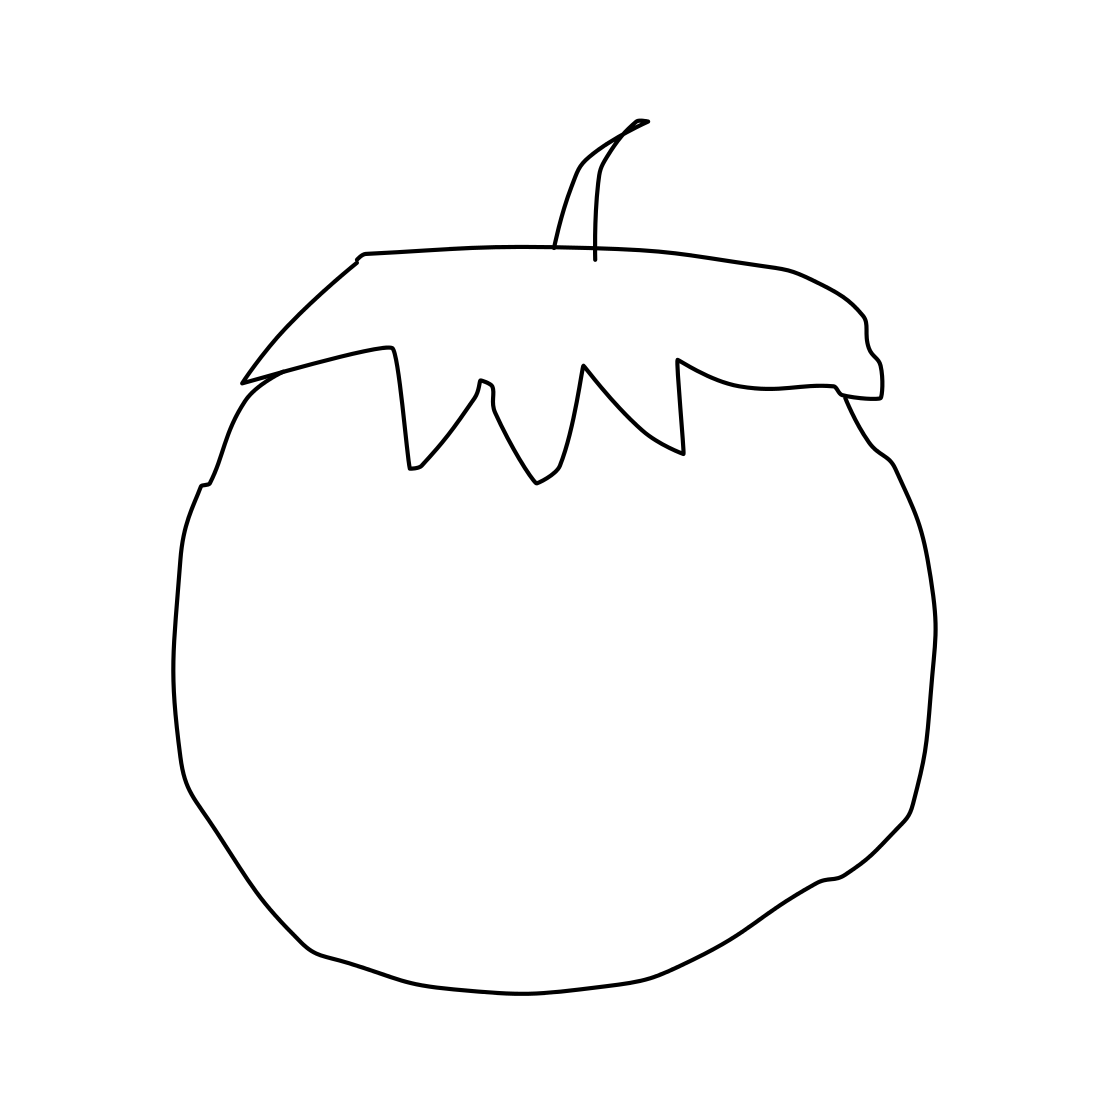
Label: tomato